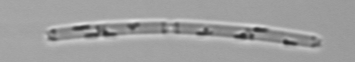
Label: Cerataulina_pelagica